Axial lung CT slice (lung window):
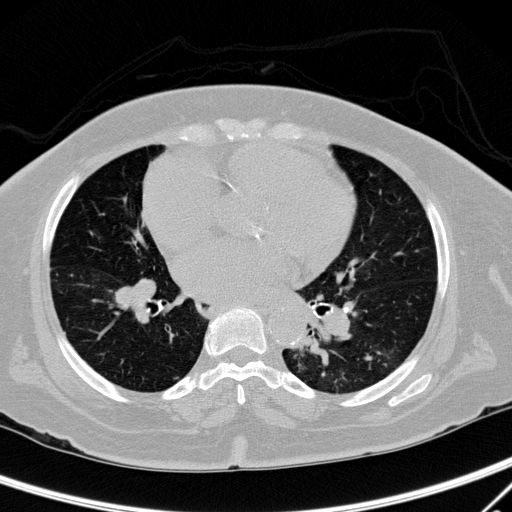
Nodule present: no